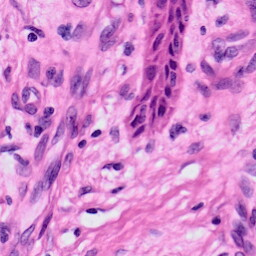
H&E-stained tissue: Skin